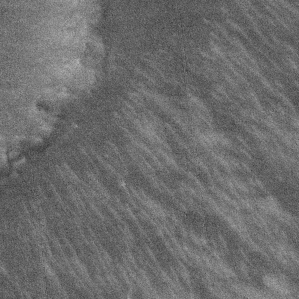
Label: frost